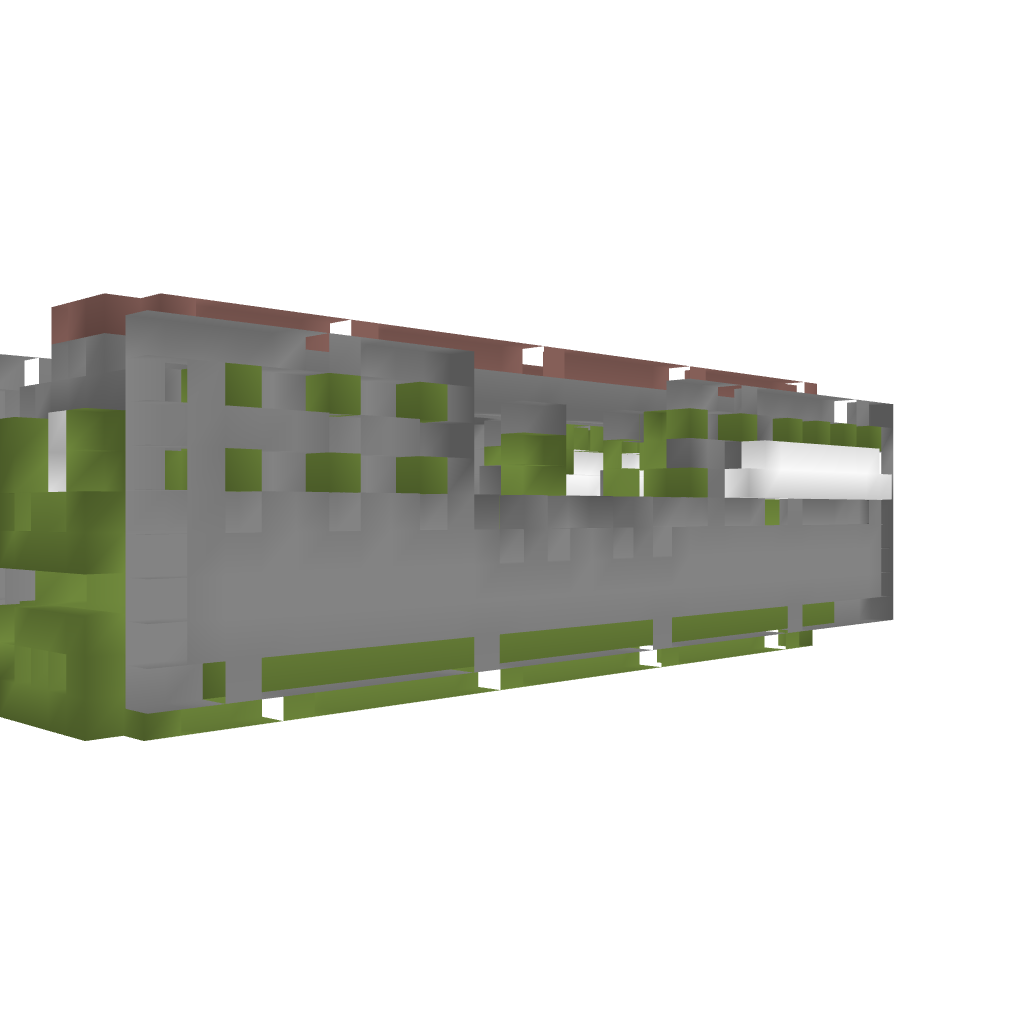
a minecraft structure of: HMS Ogre bad low quality